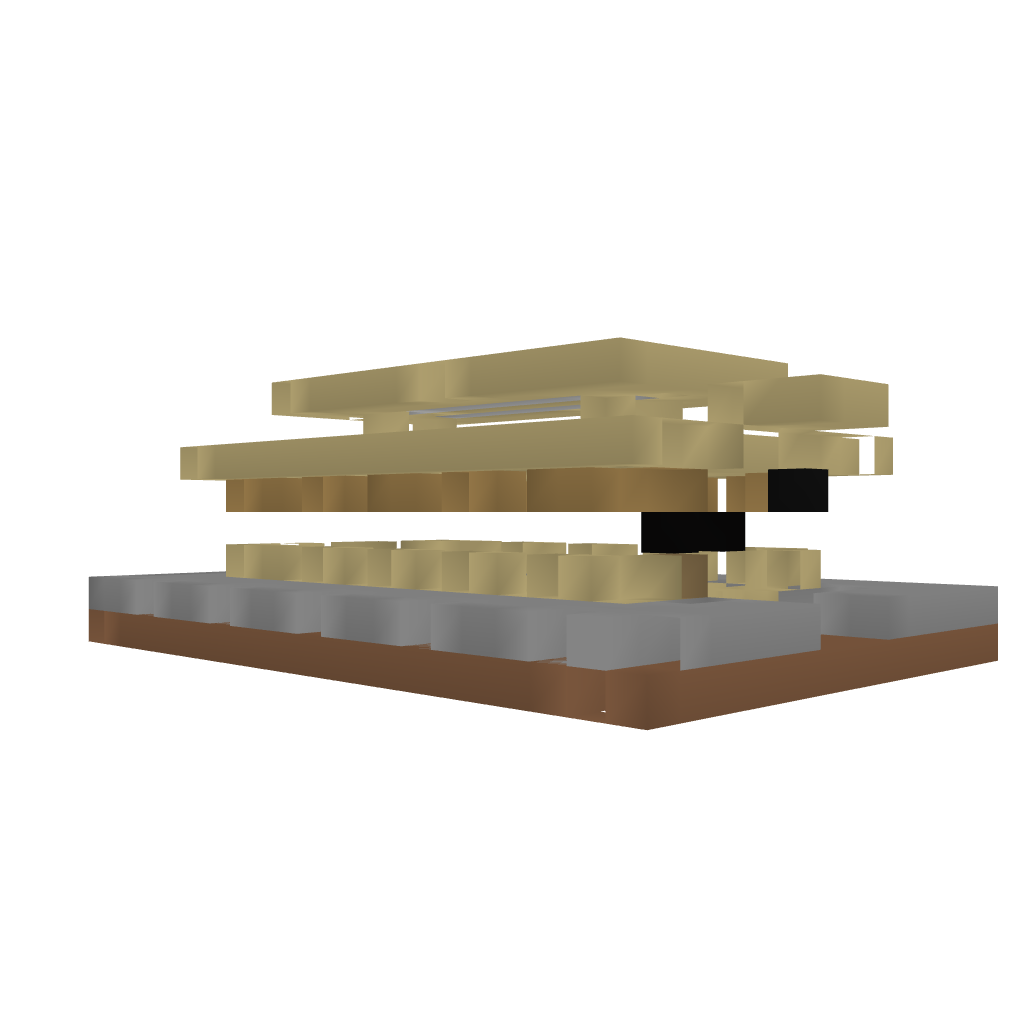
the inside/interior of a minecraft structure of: Cococa bean farm